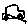
Label: car